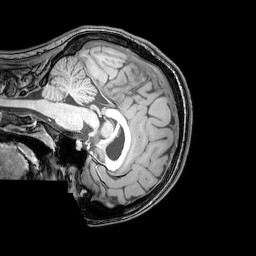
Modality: T1w
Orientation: sagittal
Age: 22
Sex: female
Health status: healthy
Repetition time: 0.081 s
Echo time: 0.037 s